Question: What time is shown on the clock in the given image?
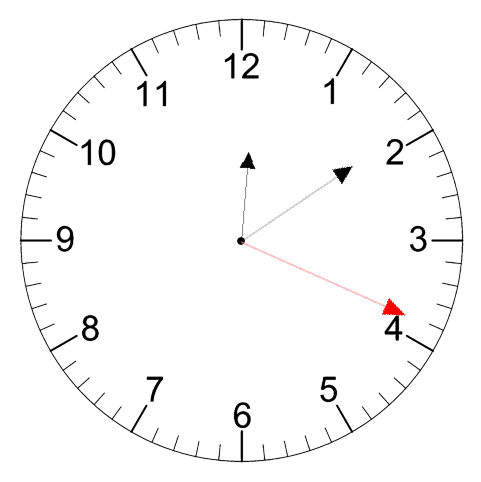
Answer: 12:09:19